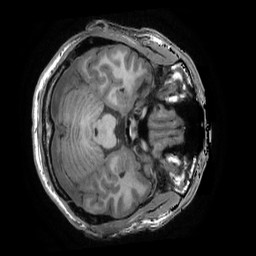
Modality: T1w
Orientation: axial
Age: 29
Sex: male
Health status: healthy
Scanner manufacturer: ge